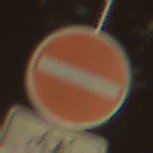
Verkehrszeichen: VerbotDerEinfahrt
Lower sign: EinspurigeFahrzeugeFrei6
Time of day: SunriseSunset
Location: Outdoor (Nature)
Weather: PartlyCloudy
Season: NotSpecified
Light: Natural